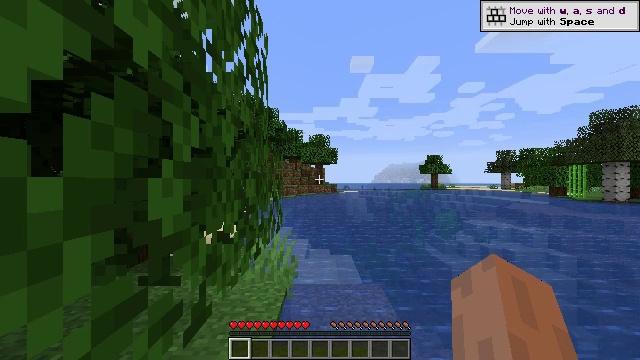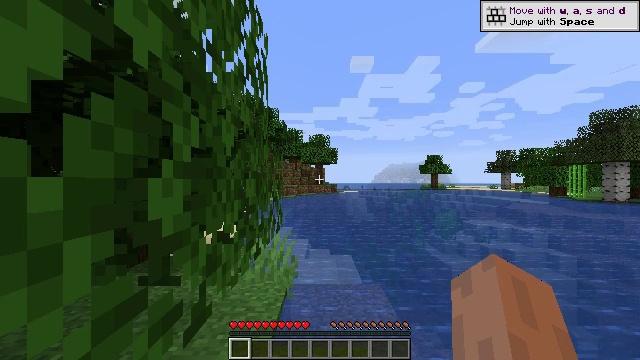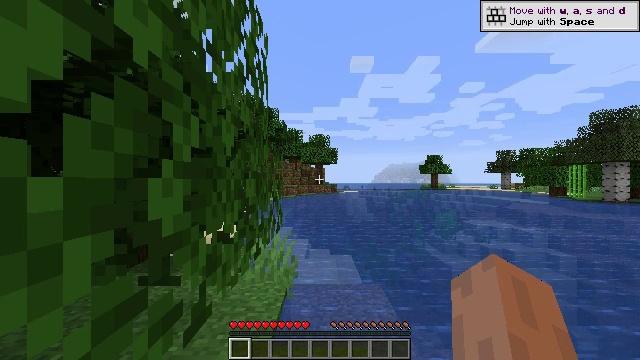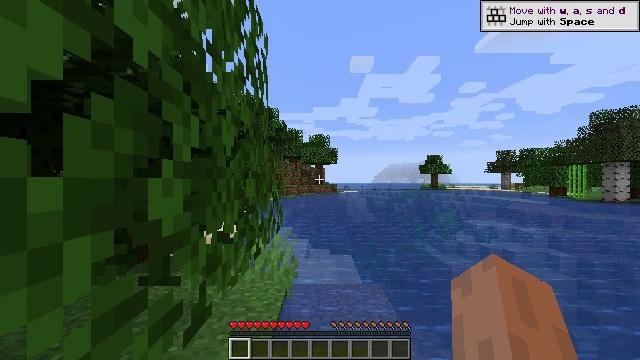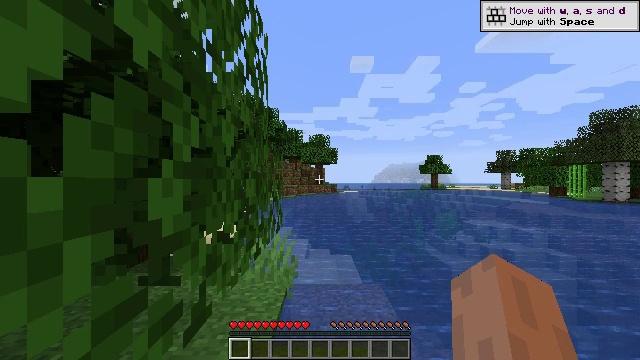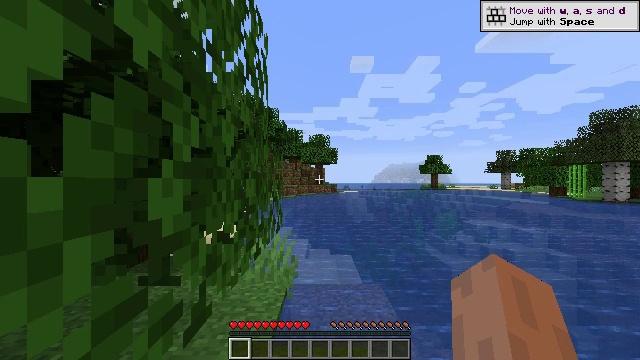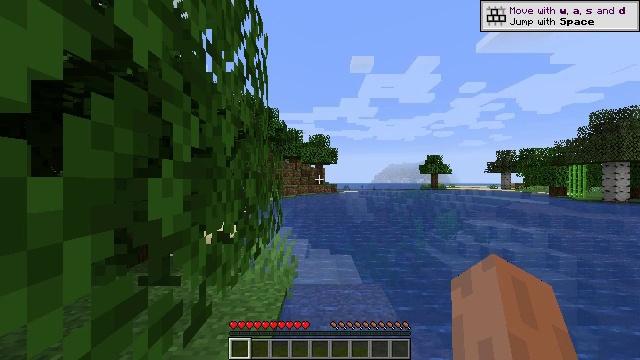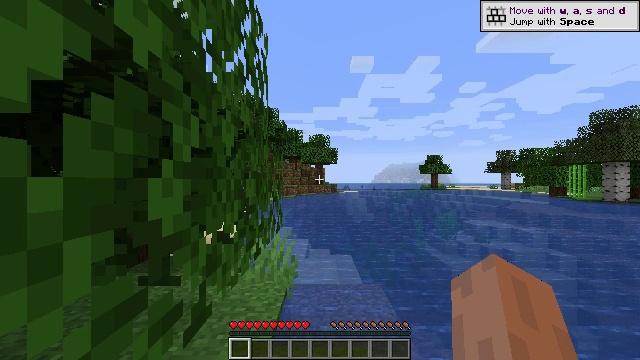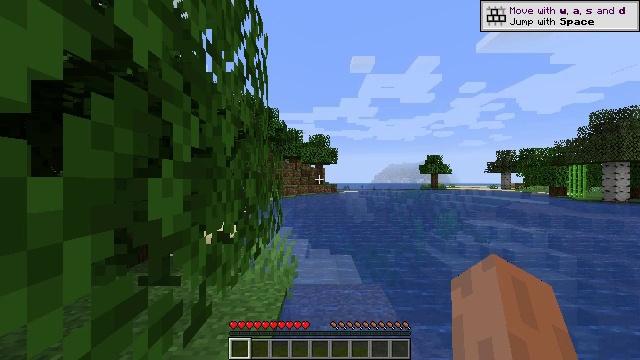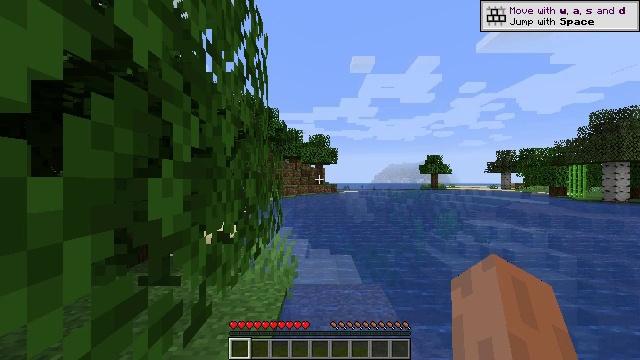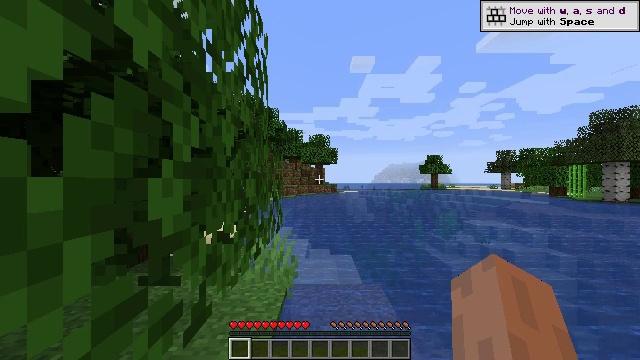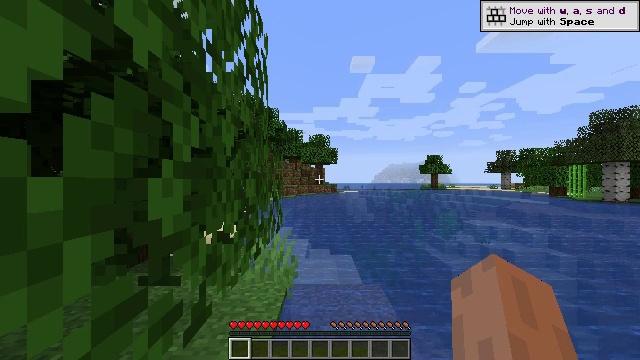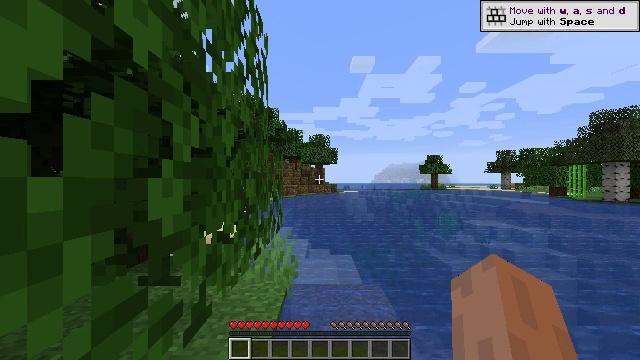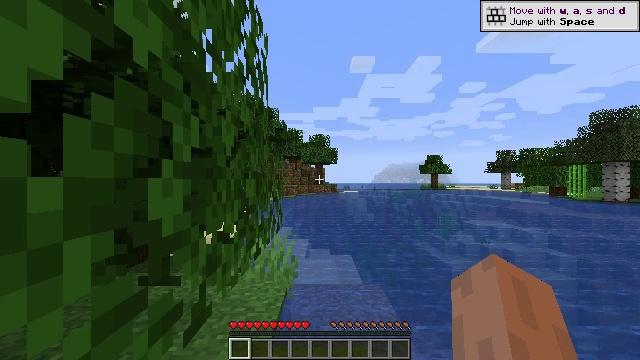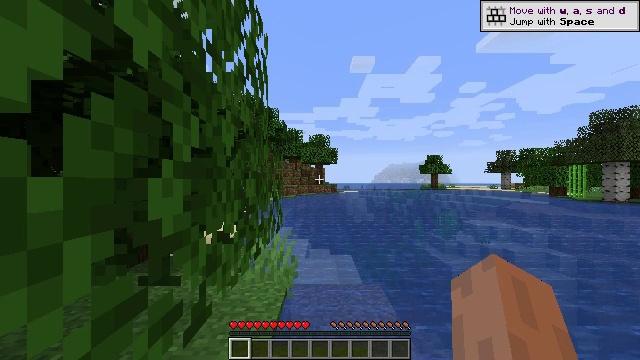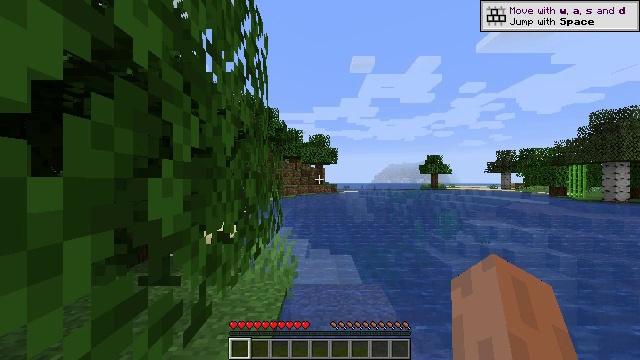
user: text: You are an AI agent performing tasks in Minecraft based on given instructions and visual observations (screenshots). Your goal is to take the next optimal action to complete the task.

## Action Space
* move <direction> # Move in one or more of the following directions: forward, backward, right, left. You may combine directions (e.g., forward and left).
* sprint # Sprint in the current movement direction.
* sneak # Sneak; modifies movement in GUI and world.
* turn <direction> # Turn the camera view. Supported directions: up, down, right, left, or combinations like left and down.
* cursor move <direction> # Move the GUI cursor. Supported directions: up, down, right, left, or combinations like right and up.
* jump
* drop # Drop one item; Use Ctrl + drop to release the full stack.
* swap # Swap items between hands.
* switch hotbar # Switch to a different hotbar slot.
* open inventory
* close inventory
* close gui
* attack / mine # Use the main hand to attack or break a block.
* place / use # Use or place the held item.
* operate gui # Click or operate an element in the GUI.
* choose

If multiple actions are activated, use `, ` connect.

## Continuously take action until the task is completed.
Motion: motion action
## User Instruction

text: Break the grass block.
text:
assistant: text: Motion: no_op
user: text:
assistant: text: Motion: no_op
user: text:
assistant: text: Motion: no_op
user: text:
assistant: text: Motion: no_op
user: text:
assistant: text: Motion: no_op
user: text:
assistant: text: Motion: no_op
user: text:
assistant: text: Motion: no_op
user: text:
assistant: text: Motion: no_op
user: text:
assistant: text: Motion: no_op
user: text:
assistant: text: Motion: no_op
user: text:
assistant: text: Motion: no_op
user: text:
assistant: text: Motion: no_op
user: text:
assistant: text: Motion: no_op
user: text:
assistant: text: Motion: no_op
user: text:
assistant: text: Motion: no_op
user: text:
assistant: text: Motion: no_op
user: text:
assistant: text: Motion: no_op
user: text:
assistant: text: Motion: no_op
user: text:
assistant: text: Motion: no_op
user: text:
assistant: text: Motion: no_op
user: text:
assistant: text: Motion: no_op
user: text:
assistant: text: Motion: no_op
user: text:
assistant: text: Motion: no_op
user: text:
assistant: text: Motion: no_op
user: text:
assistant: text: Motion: no_op
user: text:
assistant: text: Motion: no_op
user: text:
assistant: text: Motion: no_op
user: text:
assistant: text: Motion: no_op
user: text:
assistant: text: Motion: no_op
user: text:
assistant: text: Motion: no_op